Question: In my website users are mutual connected each other when the user A is connected to user B and vice versa.
What I want to do in my system is to display a message to the logged in user that he has N number of unread message from a specific user.
I managed to do it only for one of the mutual connected user and display the appropriate message as we can see below .

What I want to do is to have multiplied messages for each mutual connected users.
My code to echo this message is the below ...
'''
<?php
$query = mysql_query("SELECT COUNT(status) FROM messages WHERE status='0' AND recip='$username' AND auth='$friend'");
$row = mysql_fetch_row($query);
$messagesStatus = $row[0];
$message= " <b><font color=red><p align='center'>You Have " . $messagesStatus . " Unread Messages From ".$friend."</font></b>";
$link_address = "members2.php?view=$friend"
?>
<a href="<?php echo $link_address;?>"> <?php echo $message; ?> </a>
'''
And the code to check that if your a mutual connection with another user is this...
'''
$mutual = array_intersect($followers, $following);
$followers = array_diff($followers, $mutual);
$following = array_diff($following, $mutual);
$friends = FALSE;
'''
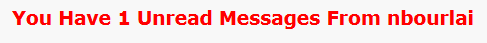
Answer: First of all, mysql_query is an obsolete function (see <URL>.
Turning back to your question, the first idea that comes to mind to me would be to forget about the '$friend' parameter in your SQL query and replace it by a 'GROUP BY auth' .
This will give you an array grouping the number of messages from each author.
In the end, my query for your problem would be :
'''
$query = mysql_query("SELECT COUNT(status) as msg, auth FROM messages WHERE status='0' AND recip='$username' GROUP BY auth");
'''
You should then use mysql_fetch_array to go through the result of your query.
'''
while($row = mysql_fetch_array($query))
{
$message= " <b><font color=red><p align='center'>You Have " . $row['msg'] . " Unread Messages From ".$row['auth']."</font></b>";
$link_address = "members2.php?view=".$row['auth']
}
'''
Look at the examples given in the PHP doc of the functions for inspiration also. It helps.